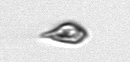
Label: Cryptophyta